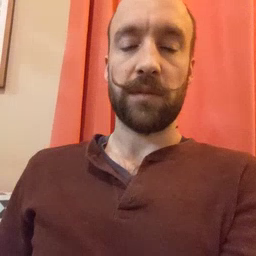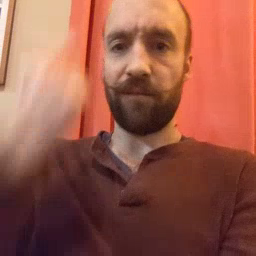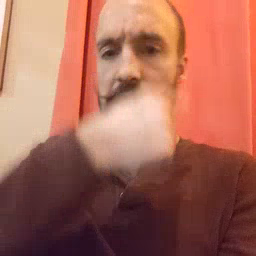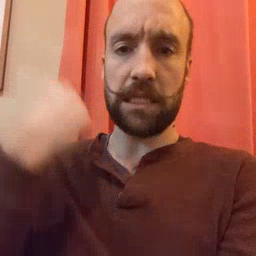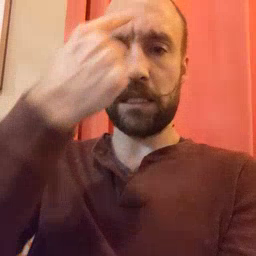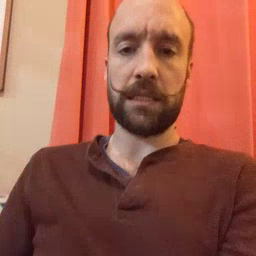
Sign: face